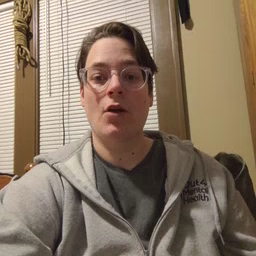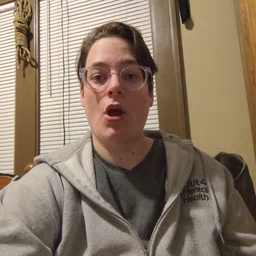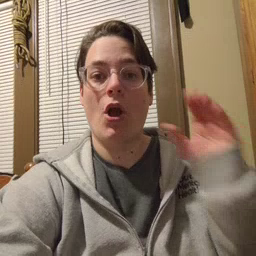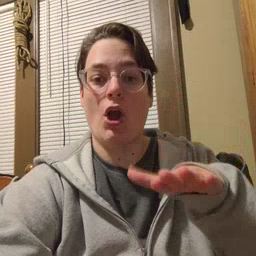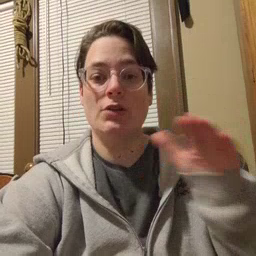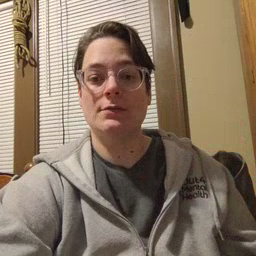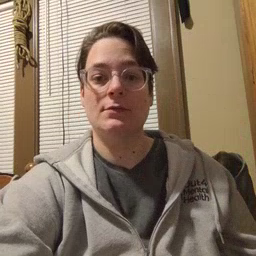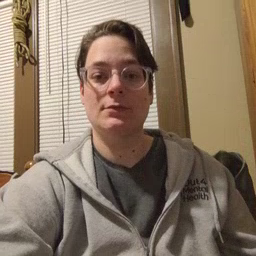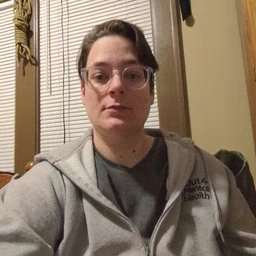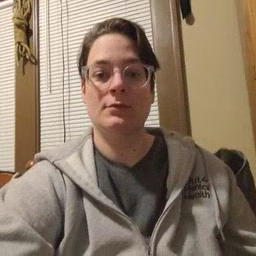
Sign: on